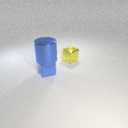
small yellow metal cube to the right of small blue rubber cube